Question: Trying to run the following query on a mysql table that has over 3 million rows. Its very slow to the point it pretty much hangs until the script times out. Below is the query and the explain from that query, any suggestions?
'''
SELECT SQL_CALC_FOUND_ROWS
listing_track.listingid,
listing_track.commid,
listing.listingname,
listing_package.packagename,
listing.active,
community.commname,
SUM( listing_track.impression ) AS listing_impressions,
SUM( listing_track.view ) AS listing_views,
SUM( listing_track.phone ) AS listing_phones,
SUM( listing_track.forward ) AS listing_forward,
SUM( listing_track.coupon ) AS listing_coupons,
SUM( listing_track.email ) AS listing_emails
FROM listing_track
INNER JOIN listing ON listing_track.listingid = listing.id
INNER JOIN community ON listing_track.commid = community.id
INNER JOIN listing_package ON listing.packageid = listing_package.id
WHERE listing_track.commid =2
GROUP BY listing_track.commid, listing_track.listingid, listing_track.trackip
LIMIT 0 , 25
'''
Here is the explain:

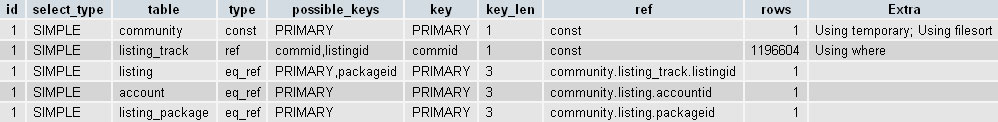
Answer: The problem here is that the LIMIT is applied at the end of the query, after all the costly table scans are complete. The cost is not from returning lots of rows, but instead from scanning lots of rows.
The easiest way to speed up queries like this is with a <URL>. Furthermore, if your index is sorted in the same way that your query is, you can avoid the cost of a sort and can scan vastly fewer rows.
Your index should have these columns below. The first three columns must be in the same order as your GROUP BY-- this allows your 'GROUP BY' and 'WHERE' to be vastly cheaper to execute. The second line allows the index to "cover" the query, which means that MySQL will be able to satisfy the entire listing_track part of the query from the index alone:
'''
CREATE INDEX ix_listing_track_covering ON listing_track (
commid, listingid, trackip,
listing_impression, listing_view, listing_phone, listing_forward, listing_coupon, listing_email);
'''
With this index in place, you should be able to run the exact same query but see vastly better performance.